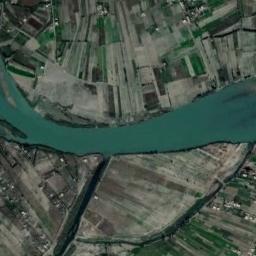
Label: river